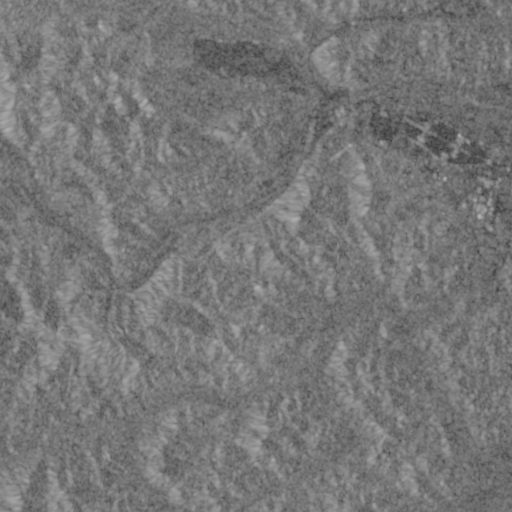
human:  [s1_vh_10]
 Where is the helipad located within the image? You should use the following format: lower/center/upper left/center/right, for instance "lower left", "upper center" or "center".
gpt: The helipad is located in the upper center of the image.
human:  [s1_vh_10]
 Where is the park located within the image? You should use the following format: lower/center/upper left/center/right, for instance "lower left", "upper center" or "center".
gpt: The park is located in the center right of the image.
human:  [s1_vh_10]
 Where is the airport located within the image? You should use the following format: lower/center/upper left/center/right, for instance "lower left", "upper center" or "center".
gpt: There is no airport in the image.

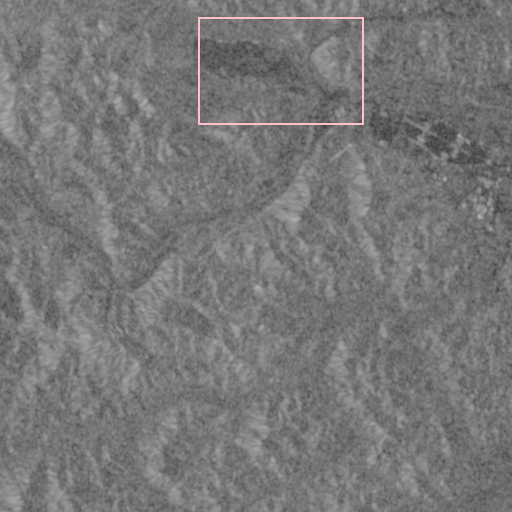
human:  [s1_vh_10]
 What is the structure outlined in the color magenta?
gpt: There is no magenta outline.
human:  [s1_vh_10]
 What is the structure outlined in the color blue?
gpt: There is no structure outlined in blue.